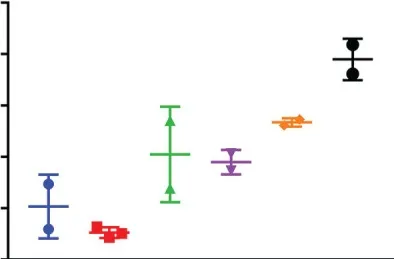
Corrected CSF/plasma ratios for zanubrutinib. (B) Corrected CSF/plasma ratios for zanubrutinib in different patients.
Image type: pathology (immunostaining)